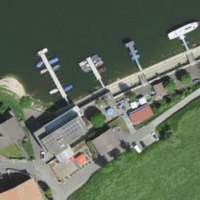
EUNIS habitat code: 53
Species observed at this site:
Geum rivale